Field crop: maize
Growth stage: 2
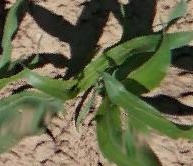
Species: maize